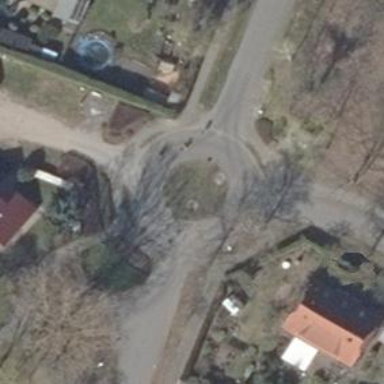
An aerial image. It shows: Residential road with roundabout.